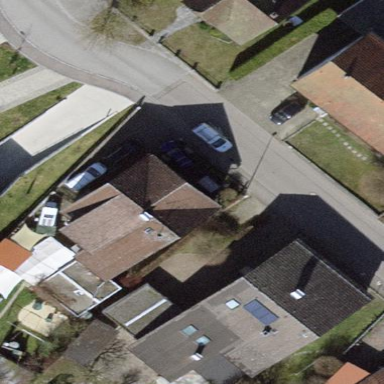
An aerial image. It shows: Garage building.